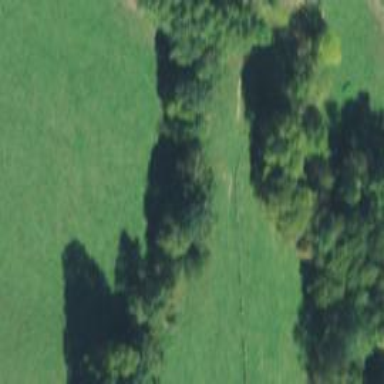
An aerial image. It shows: Serene woodland landscape.